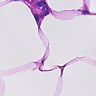
Metastatic tissue present: no